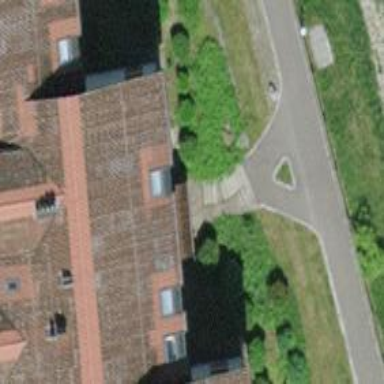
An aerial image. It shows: Set of steps on the road.